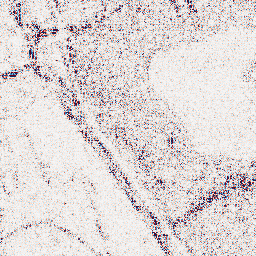
Category: wavelet
Decomposition family: wavelet_dwt
Decomposition parameters: wavelet: db8
level: 1
Upsampling method: cubic_catmull_rom
Upsampling parameters: scale: 4
Upsampling scale: 4